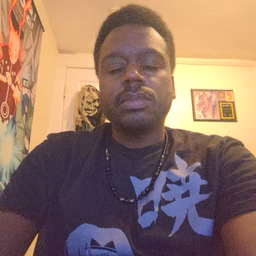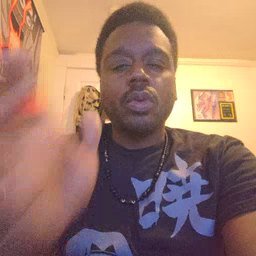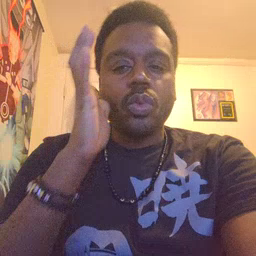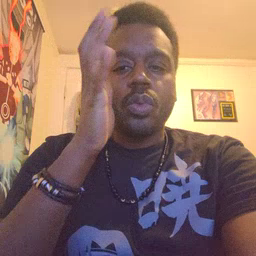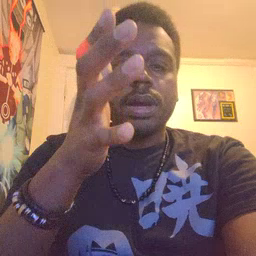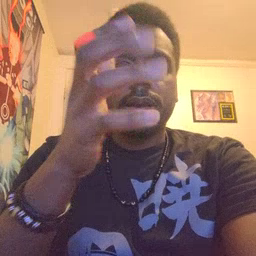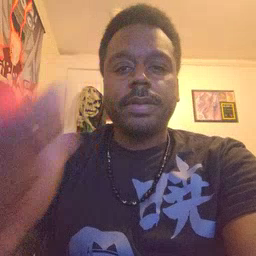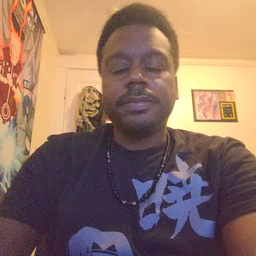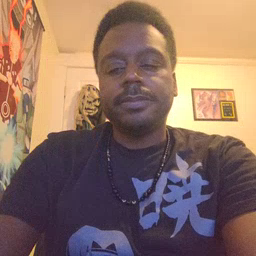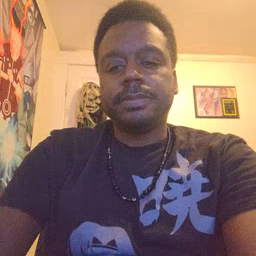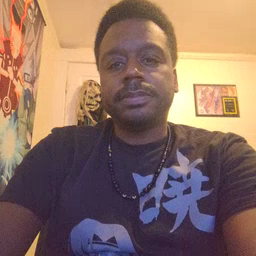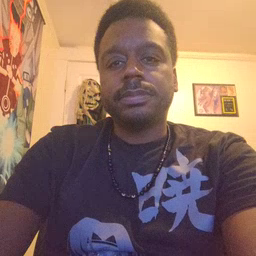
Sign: will